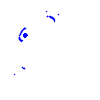
Particle: pion